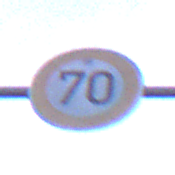
Verkehrszeichen: Geschwindigkeit70
Umgebung: Outdoor, Suburban
Tageszeit: SunriseSunset
Wetter: PartlyCloudy
Licht: Natural
Jahreszeit: NotSpecified
Kontrast: LowContrast